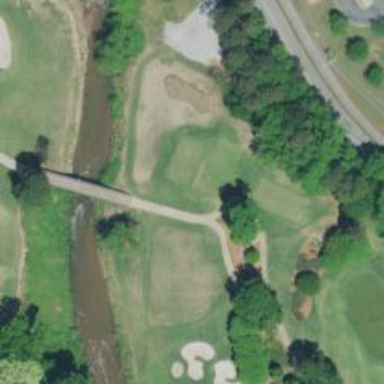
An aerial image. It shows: Path designated for golf carts.